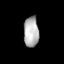
Tissue: lung
Cell type: Fibroblasts
Senescence score: 0.553
Nuclear area (px): 449
Mean DAPI intensity: 177.129